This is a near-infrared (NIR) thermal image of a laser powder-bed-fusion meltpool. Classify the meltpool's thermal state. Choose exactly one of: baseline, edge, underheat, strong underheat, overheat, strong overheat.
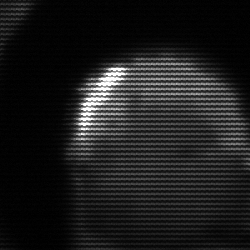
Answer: edge